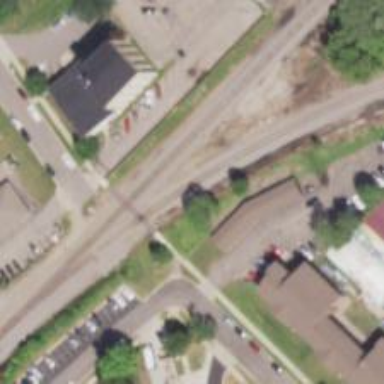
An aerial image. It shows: Railway crossing.